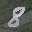
Label: 8